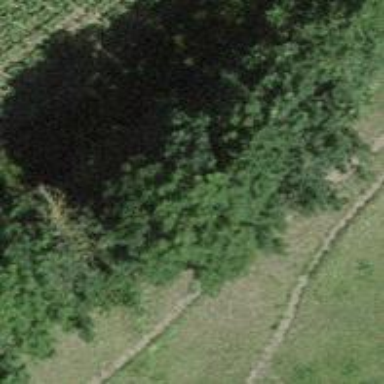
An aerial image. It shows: Row of trees in natural setting.